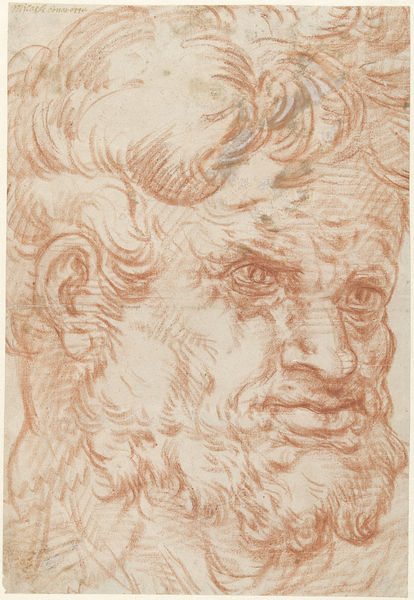
Titel: Kop van een saterachtige man met weelderige haar- en baardgroei, half naar rechts
Standort: Amsterdam
Institution: Rijksmuseum
Schlagwörter: mann, weiß, haar, kreide, mund, nase, ohr, skizze, zeichnung, blick, rot, alt, bart, augen, gesicht, rembrandt, vollbart, portrait, porträt, auge, haare, blatt, kinn, lippe, lippen, papier, italien, alter mann, studie, grafik, graphik, nacken, wild, wange, kohle, schraffur, dreiviertel, beschriftung, entwurf, stift, stark, dürer, kräftig, rötel, tolle, da vinci, italiener, sartyr, entwruf, haupthaar, kohlestiftzeichnung